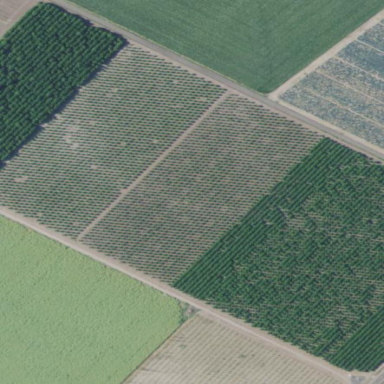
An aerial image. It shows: Orchard.